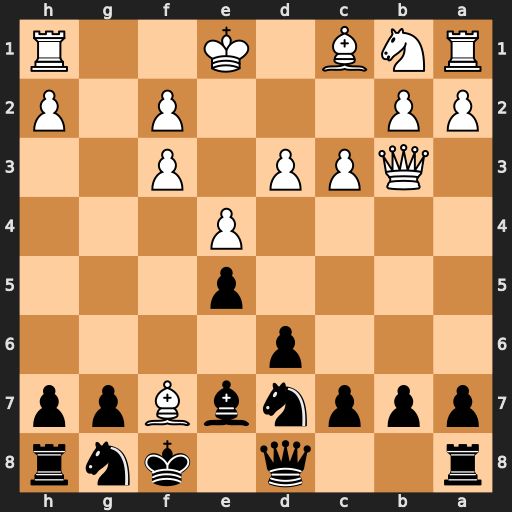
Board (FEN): r2q1knr/pppnbBpp/3p4/4p3/4P3/1QPP1P2/PP3P1P/RNB1K2R
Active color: b
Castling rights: KQ
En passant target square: -
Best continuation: Nc5 Bxg8 Nxb3